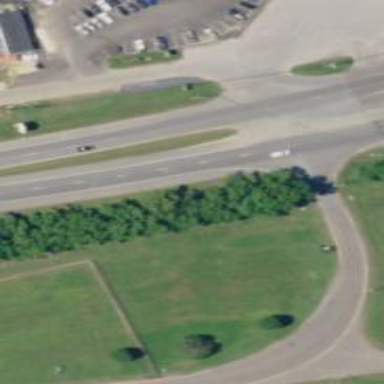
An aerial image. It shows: Trunk highway.